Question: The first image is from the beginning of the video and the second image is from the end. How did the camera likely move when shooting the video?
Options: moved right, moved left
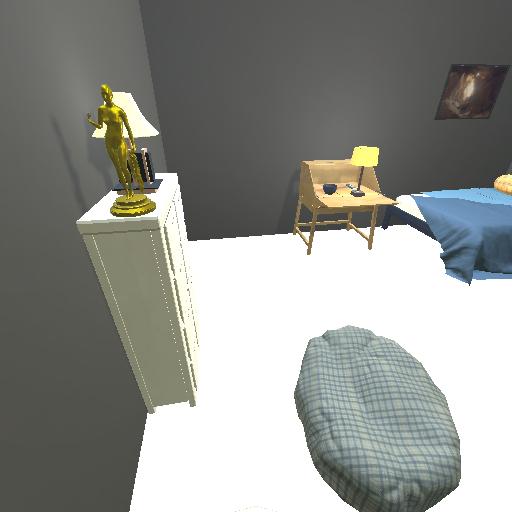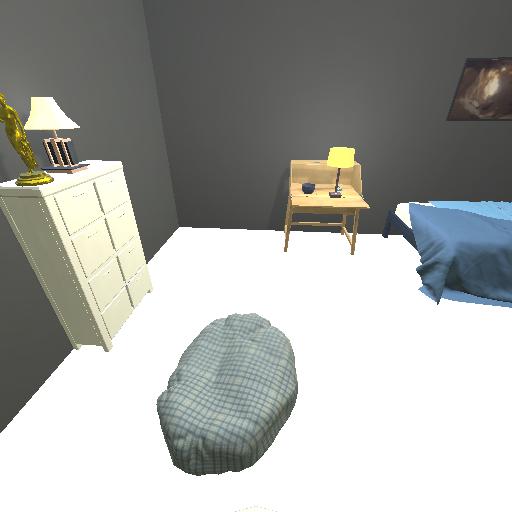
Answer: moved right